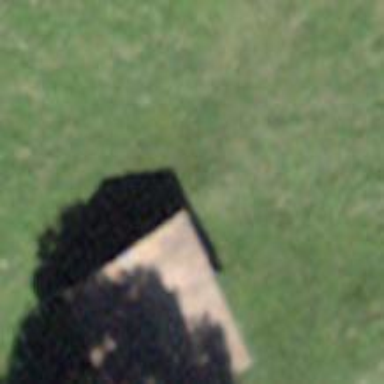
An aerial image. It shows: Barn.